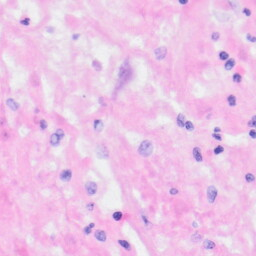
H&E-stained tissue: Kidney